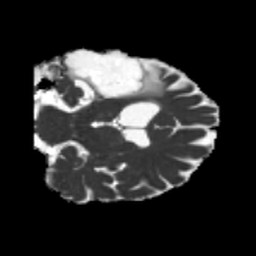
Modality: MD
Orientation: coronal
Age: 54
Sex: male
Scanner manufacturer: siemens
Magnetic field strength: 3 T
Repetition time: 5.25 s
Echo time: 0.08 s